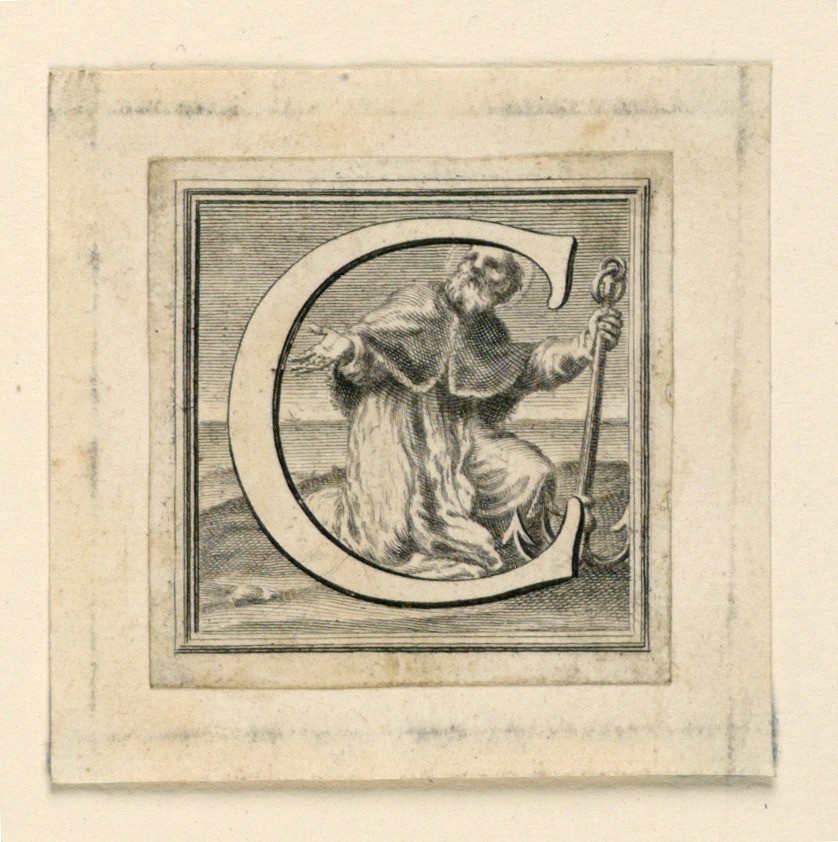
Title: Decorated Capital Letter C
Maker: Jakob Frey, Swiss, active Italy, 1681 - 1752
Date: ca. 1715
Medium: Engraving on paper
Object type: Engraving
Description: Letter "C" before the kneeling Pope St. Clement, with the anchor.